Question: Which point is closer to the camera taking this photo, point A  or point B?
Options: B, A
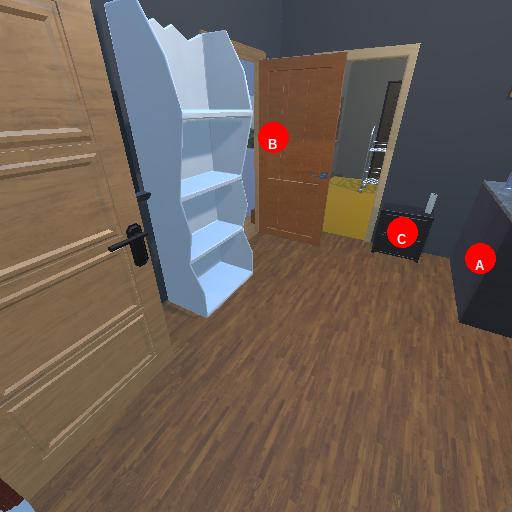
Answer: B